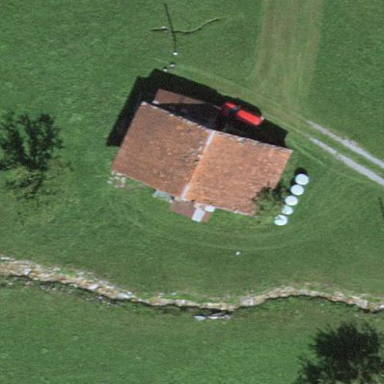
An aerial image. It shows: Barn.